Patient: sex M, age 60
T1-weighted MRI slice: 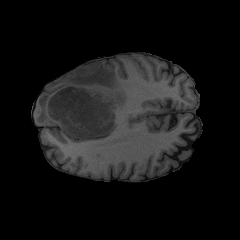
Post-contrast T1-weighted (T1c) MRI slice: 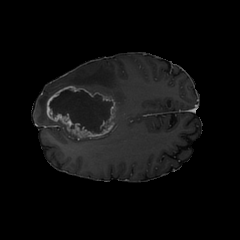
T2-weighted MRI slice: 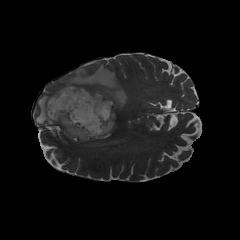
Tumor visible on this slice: yes
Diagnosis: Glioblastoma, IDH-wildtype
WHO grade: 4